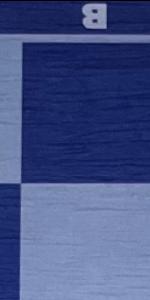
Label: Empty